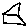
Label: house